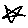
Label: star